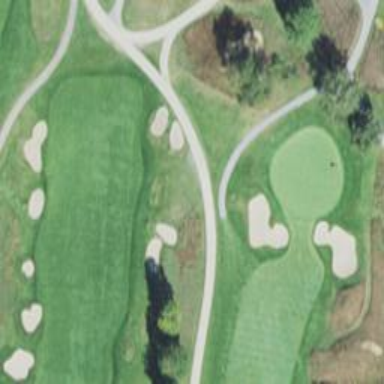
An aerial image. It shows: Service road designated as golf cart path.